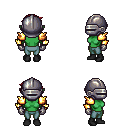
a pixel art fantasy rpg character, female body template, orc, green skin, gold arm armor, teal pants, brunette pixie cut hairstyle, metal helm, metal gloves, black shoes, four views (front, back, left, right), 2x2 character sprite sheet, small pixel art, hard edges, no anti-aliasing